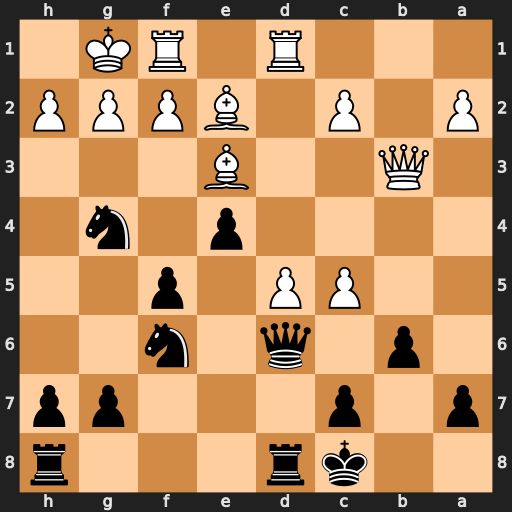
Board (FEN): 2kr3r/p1p3pp/1p1q1n2/2PP1p2/4p1n1/1Q2B3/P1P1BPPP/3R1RK1
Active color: b
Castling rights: -
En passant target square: -
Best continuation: Qxh2#